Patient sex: F
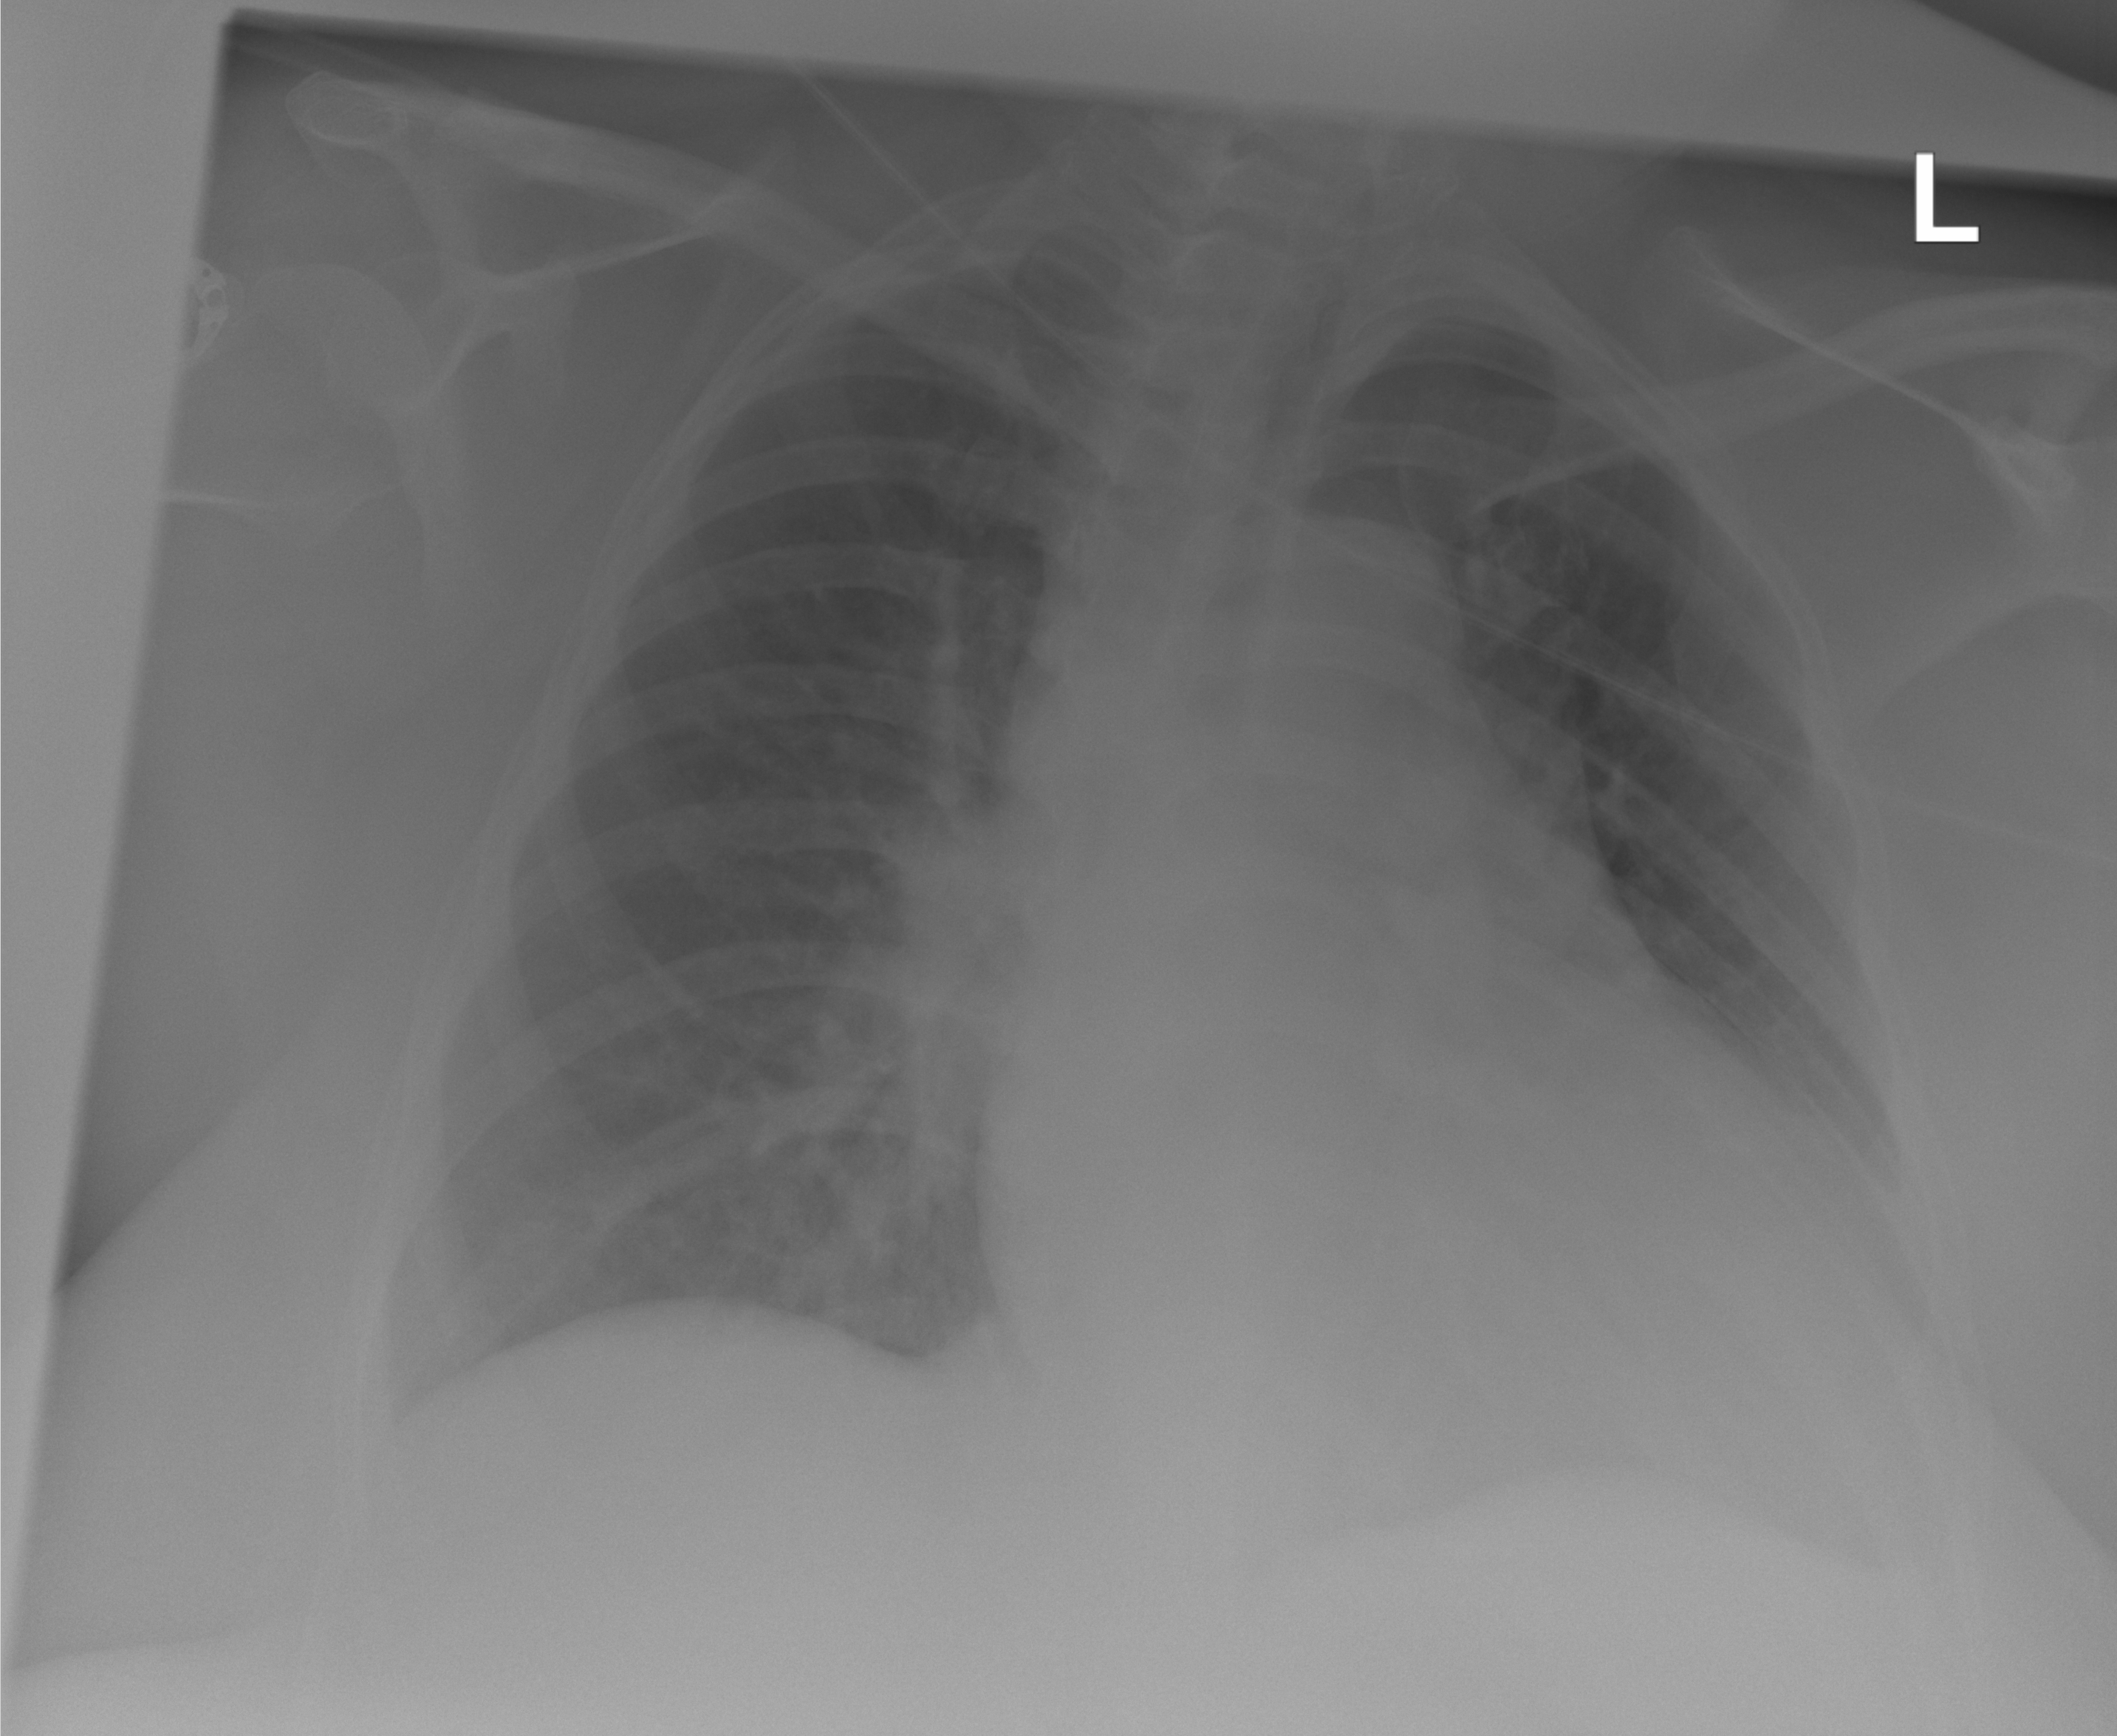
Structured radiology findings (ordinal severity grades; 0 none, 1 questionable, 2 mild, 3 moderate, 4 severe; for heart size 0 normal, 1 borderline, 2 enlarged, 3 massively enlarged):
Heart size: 2
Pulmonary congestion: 1
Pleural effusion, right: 0
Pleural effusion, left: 2
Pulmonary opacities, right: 0
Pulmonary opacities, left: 0
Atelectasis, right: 2
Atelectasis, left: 2